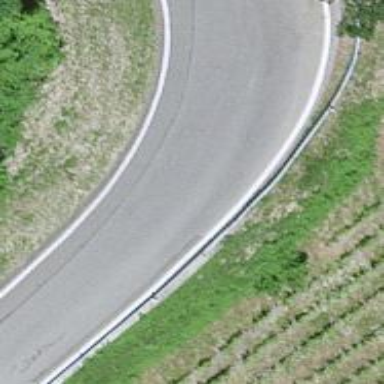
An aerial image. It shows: Guard rail as barrier.